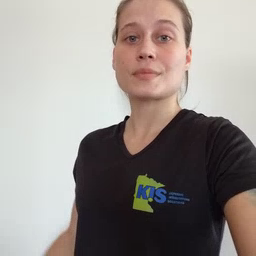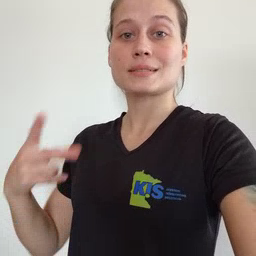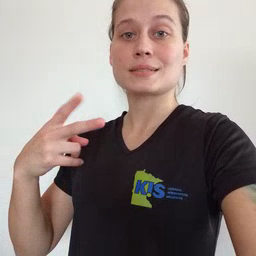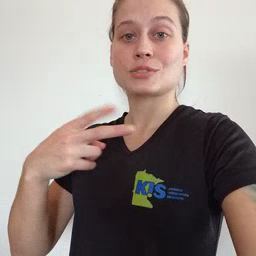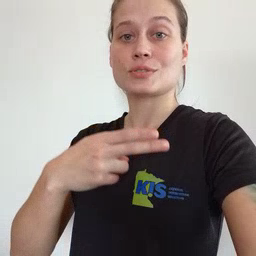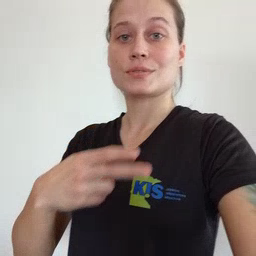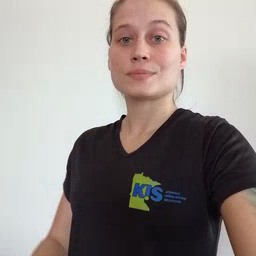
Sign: scissors